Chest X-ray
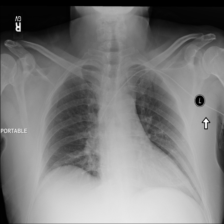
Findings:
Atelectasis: negative
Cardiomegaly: negative
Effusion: negative
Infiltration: negative
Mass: negative
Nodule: negative
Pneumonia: negative
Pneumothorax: negative
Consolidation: negative
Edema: negative
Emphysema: negative
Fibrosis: negative
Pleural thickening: negative
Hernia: negative